Lunar surface albedo tile
Center latitude: -27.261
Center longitude: -23.632
Resolution (meters per pixel, mean): 157.38
Tile area (km^2): 25463.8
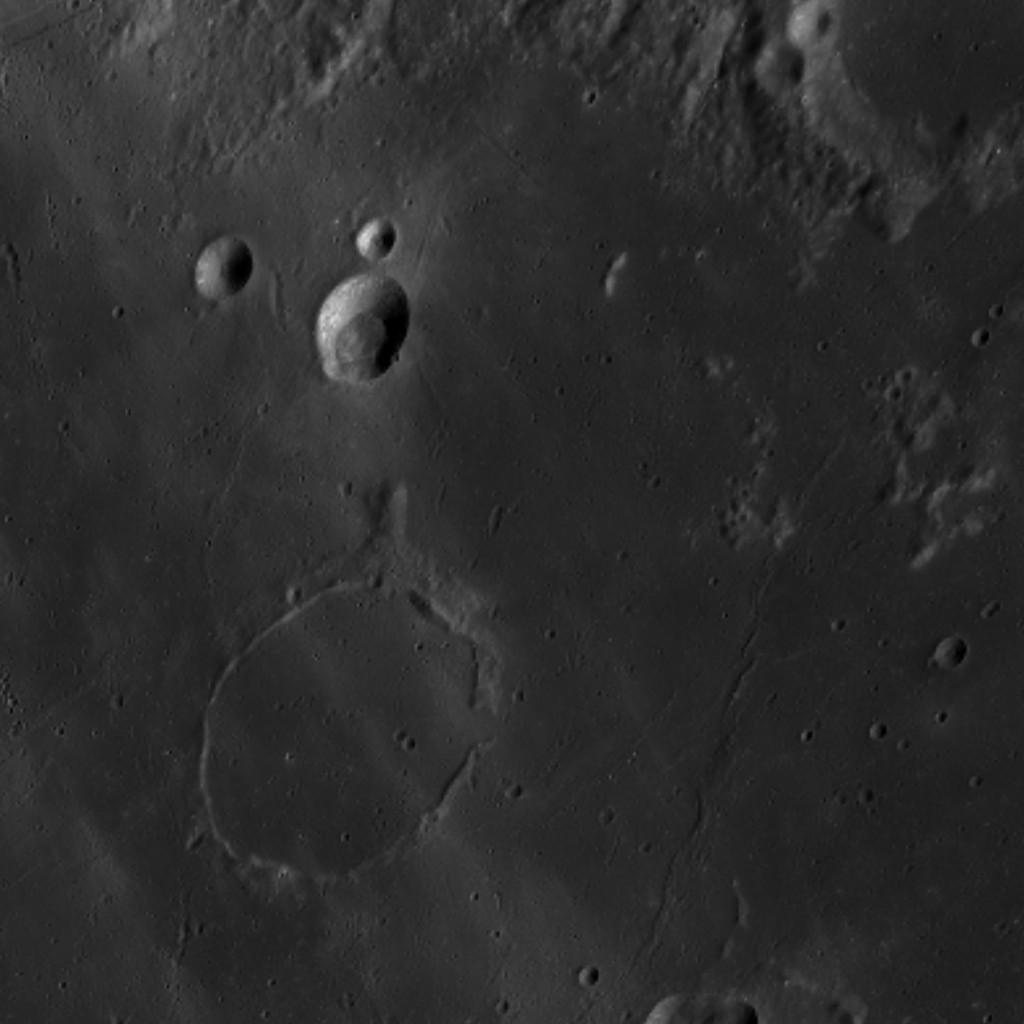